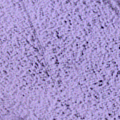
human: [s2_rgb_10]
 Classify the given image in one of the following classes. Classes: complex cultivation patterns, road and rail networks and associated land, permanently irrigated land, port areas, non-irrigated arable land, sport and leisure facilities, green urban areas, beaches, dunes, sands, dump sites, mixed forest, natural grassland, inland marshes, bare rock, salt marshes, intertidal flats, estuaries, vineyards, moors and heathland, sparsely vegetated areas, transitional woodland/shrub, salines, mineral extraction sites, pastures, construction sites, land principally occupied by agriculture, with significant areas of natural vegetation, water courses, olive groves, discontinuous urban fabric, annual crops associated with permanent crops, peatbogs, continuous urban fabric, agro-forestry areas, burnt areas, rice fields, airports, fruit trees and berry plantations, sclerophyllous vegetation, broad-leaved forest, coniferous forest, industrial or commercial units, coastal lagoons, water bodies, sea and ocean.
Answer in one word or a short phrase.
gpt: sea and ocean